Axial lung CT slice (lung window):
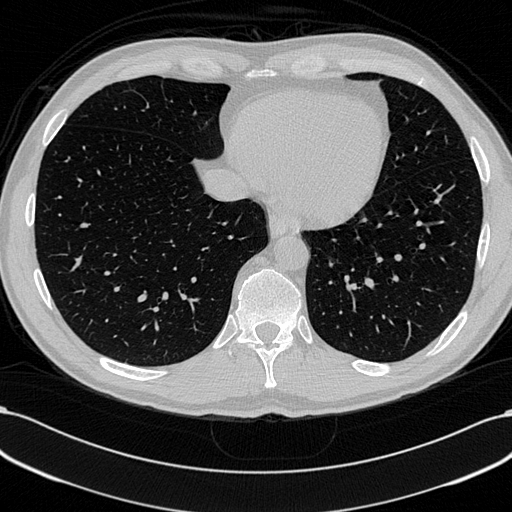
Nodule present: no